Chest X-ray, AP view. Patient: 14 years old, sex M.
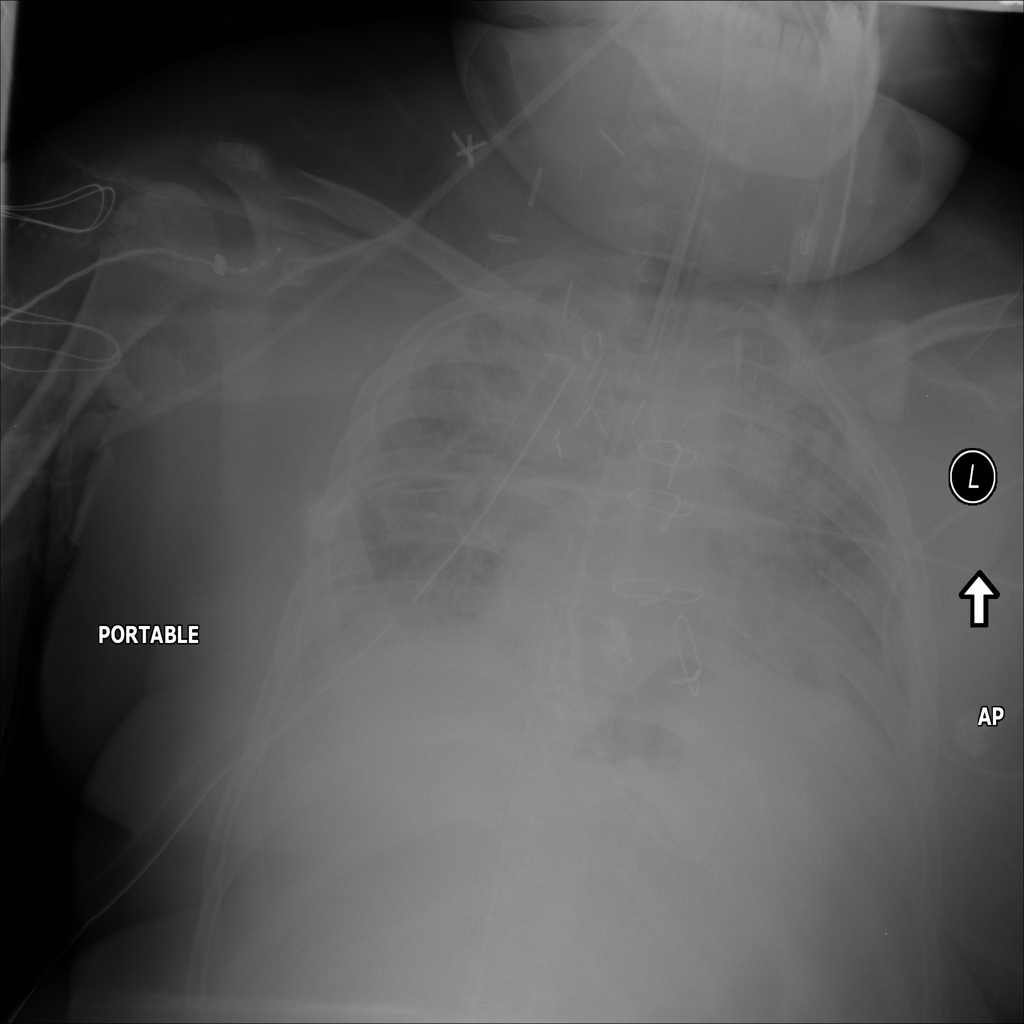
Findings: Effusion